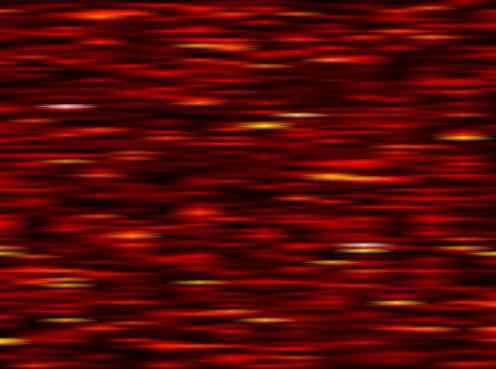
Label: UFMC